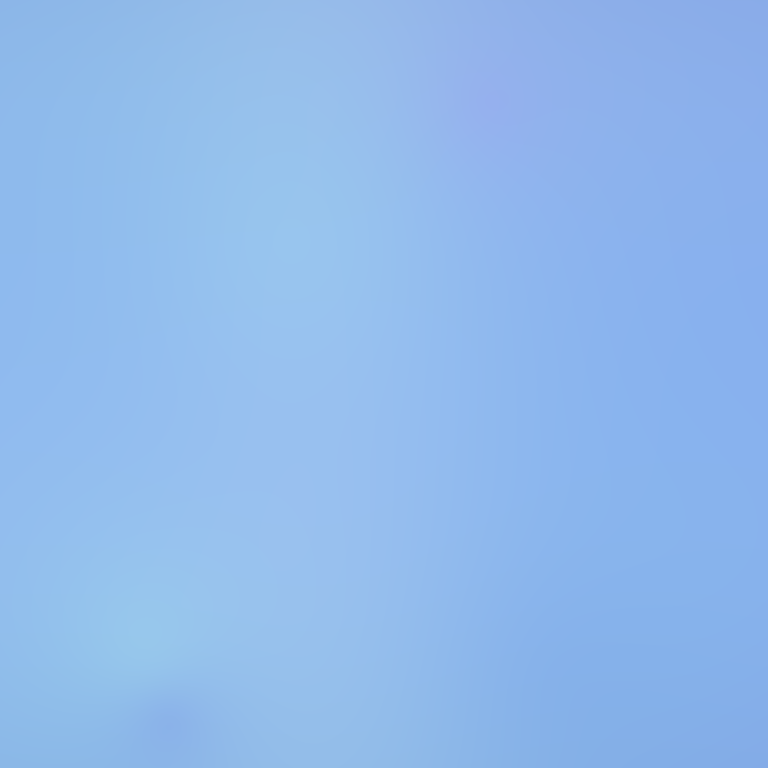
Abstract light effect, smooth gradient from soft blue to light cyan, calm atmosphere, diffuse light, no room, no furniture, no objects.